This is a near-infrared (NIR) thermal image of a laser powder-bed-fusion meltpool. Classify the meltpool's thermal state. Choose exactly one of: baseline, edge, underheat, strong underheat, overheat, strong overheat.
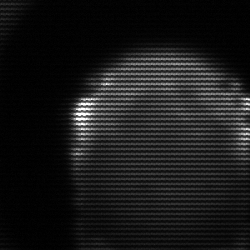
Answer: edge